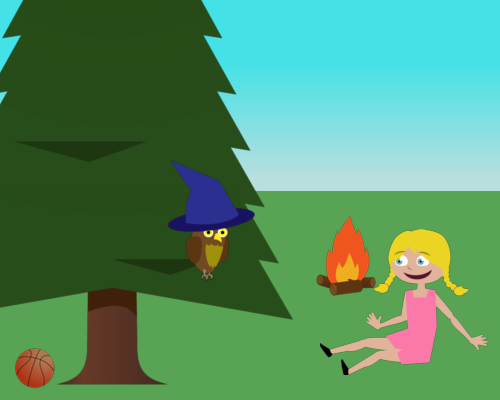
to the left is a large pine tree with an owl on it with a wizards hat and in the lower left corner there is a basketball and in the front right corner has a smiling girl sitting and in the background behind the girl is a fire